Aerial crown-view tile of a tropical tree (Barro Colorado Island, Panama), acquired 20250512:
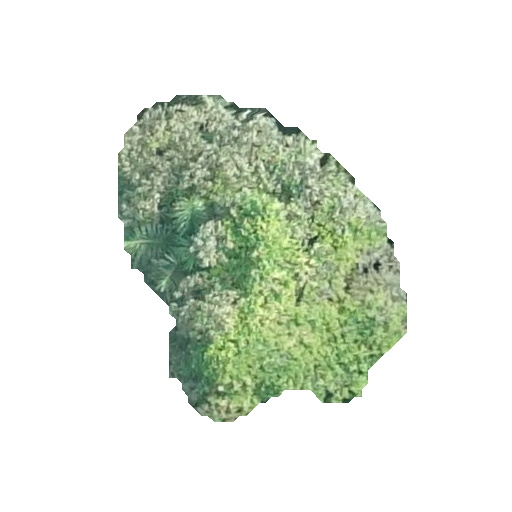
Species: Luehea seemannii
GBIF accepted scientific name: Luehea seemannii
Crown area: 97.006 m²